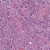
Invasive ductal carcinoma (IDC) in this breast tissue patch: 1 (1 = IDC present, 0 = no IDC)